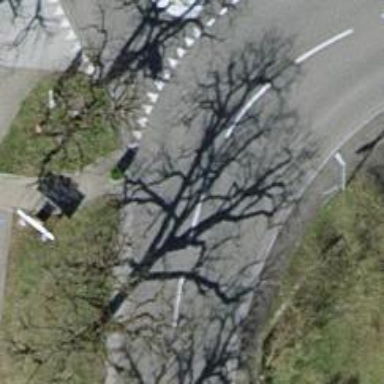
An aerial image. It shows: Uncontrolled zebra crossing on the road.